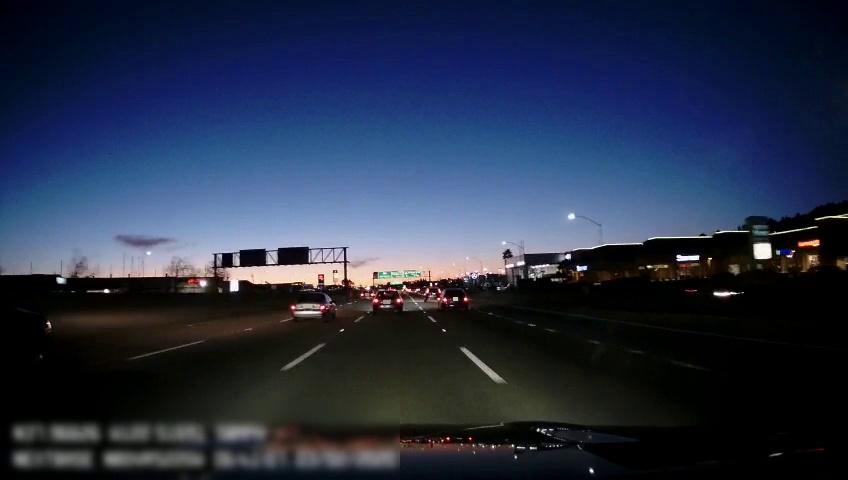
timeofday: Night
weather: Other
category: Drivable Space
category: Vehicles | Car
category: Vehicles | Car
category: Vehicles | SUV
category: Vehicles | Car
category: Vehicles | Car
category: Vehicles | Car
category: Vehicles | SUV
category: Lanes | Alternate Lane
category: Lanes | Alternate Lane
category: Lanes | Current Lane
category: Lanes | Current Lane
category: Lanes | Alternate Lane
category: Lanes | Alternate Lane
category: Traffic | Signs
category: Traffic | Signs
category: Traffic | Signs